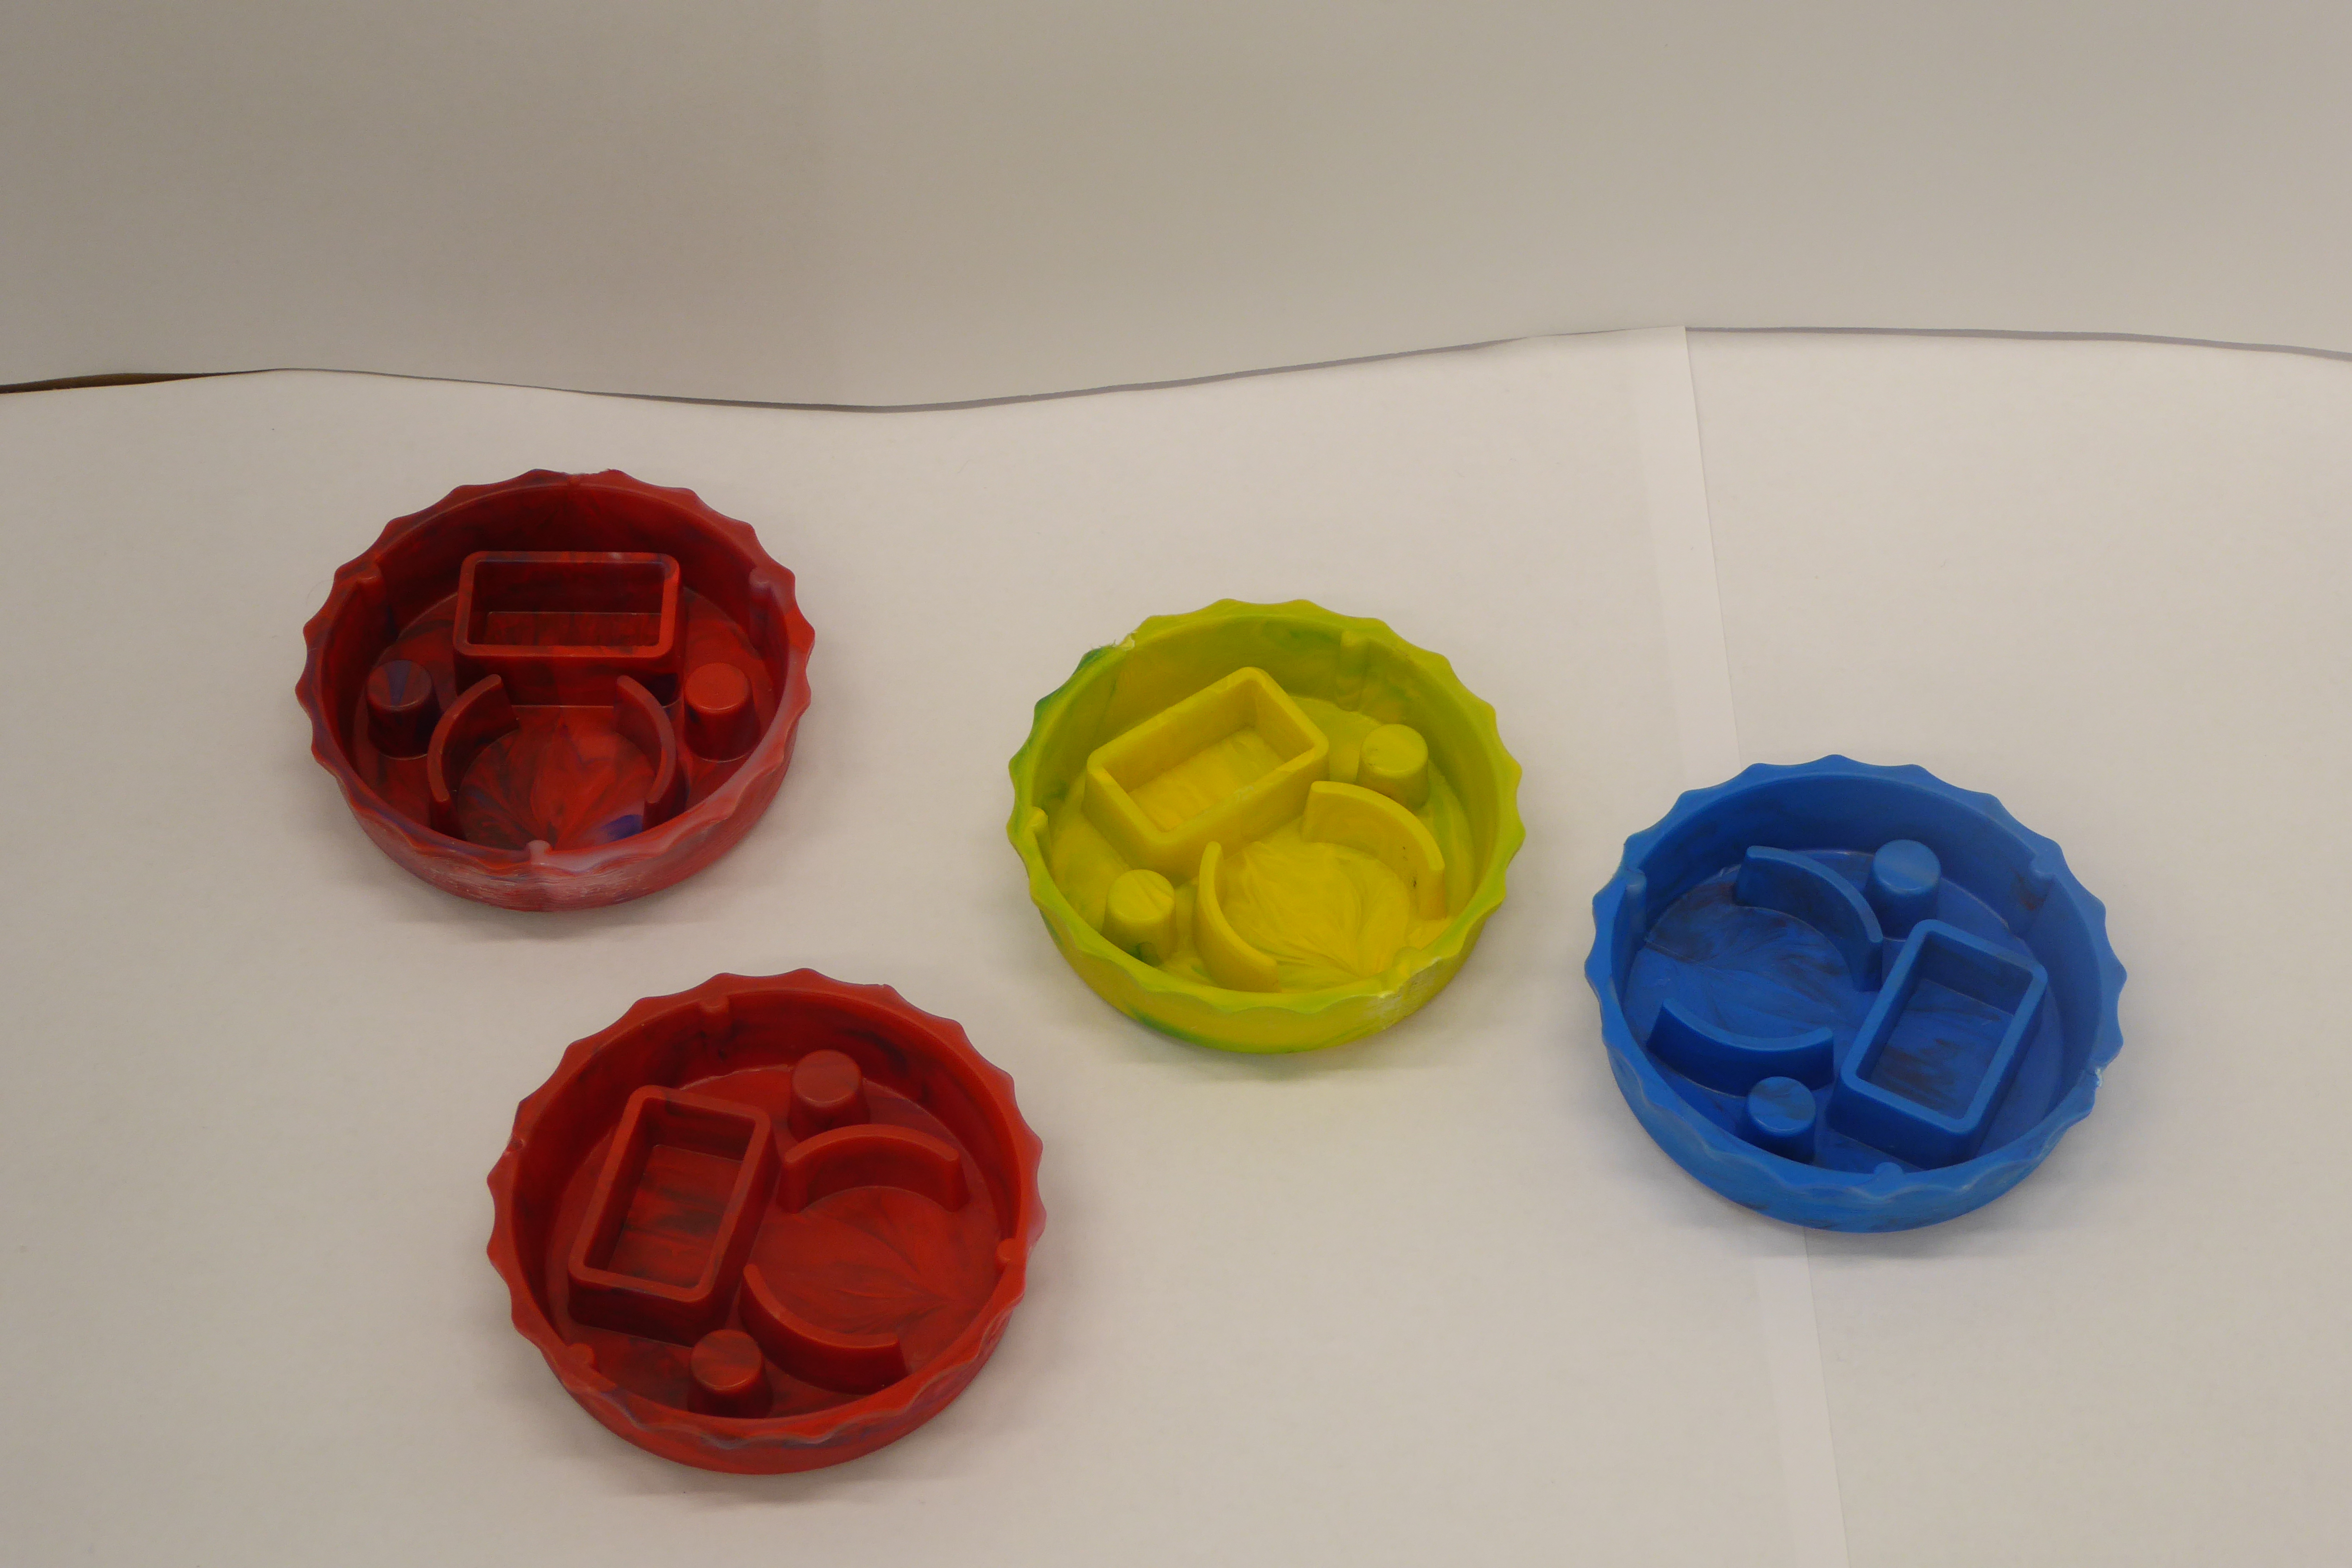
Label: Bottle Opener - Cover